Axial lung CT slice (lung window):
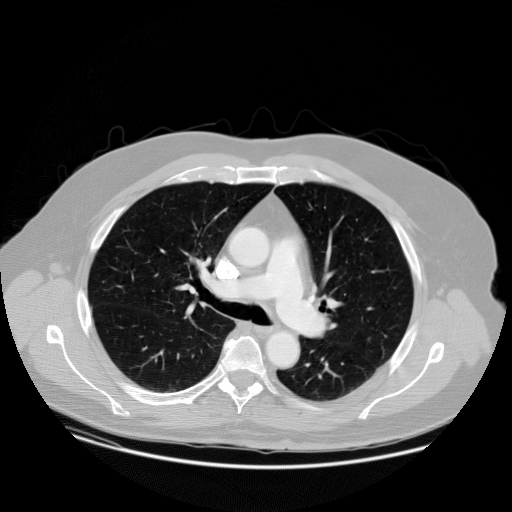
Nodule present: no